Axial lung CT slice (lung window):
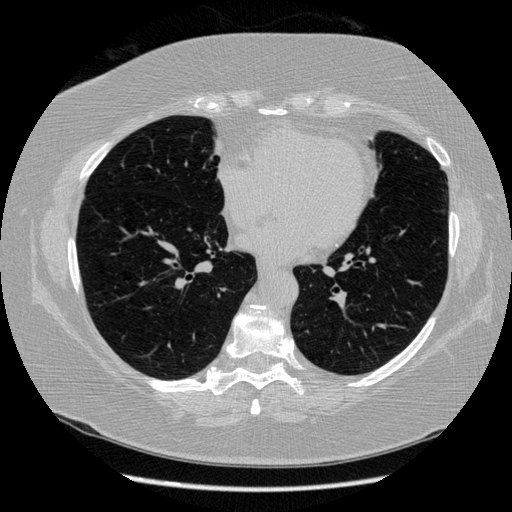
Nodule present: no